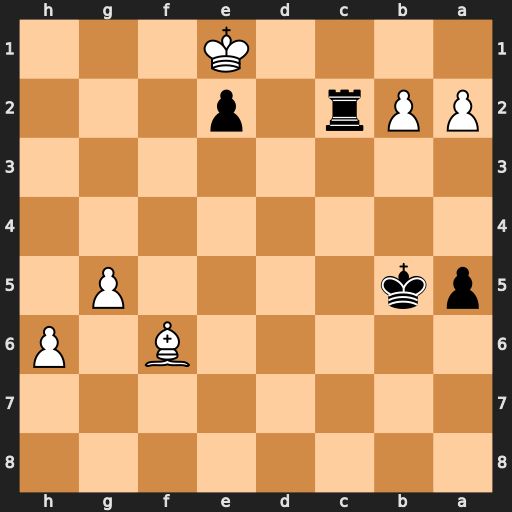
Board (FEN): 8/8/5B1P/pk4P1/8/8/PPr1p3/4K3
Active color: b
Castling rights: -
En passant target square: -
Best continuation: Kc4 Kf2 Kd3 h7 Kd2 h8=Q e1=Q+